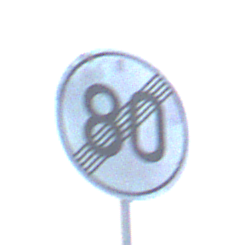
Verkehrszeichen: EndeGeschwindigkeit80
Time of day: SunriseSunset
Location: Outdoor (Nature)
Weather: Clear
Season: NotSpecified
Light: Natural